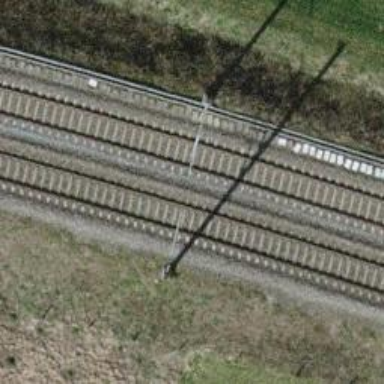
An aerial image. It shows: Railway signal.